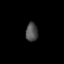
Tissue: lung
Cell type: Epithelial cells
Senescence score: 0.1813
Nuclear area (px): 222
Mean DAPI intensity: 77.838